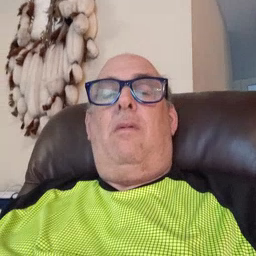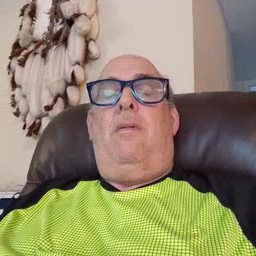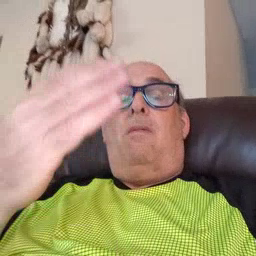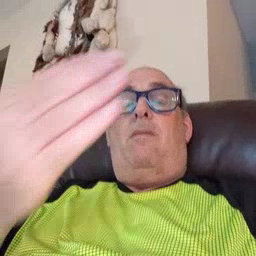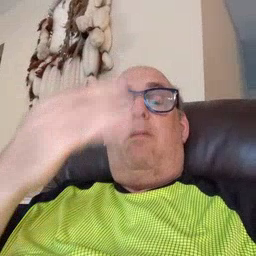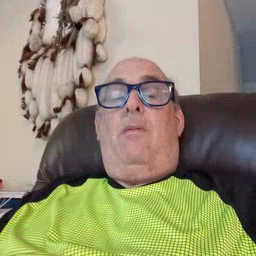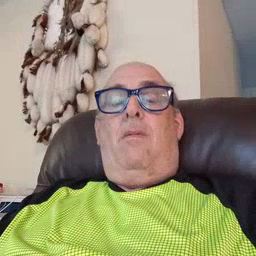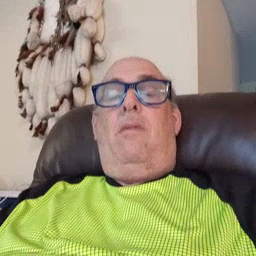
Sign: morning